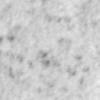
Label: no_change